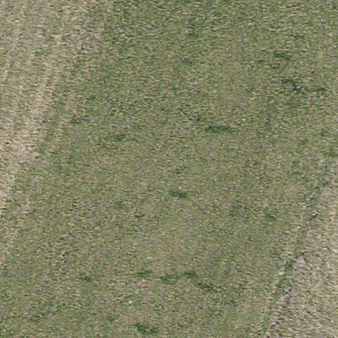
Label: other